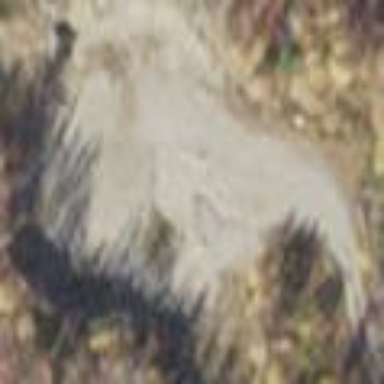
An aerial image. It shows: Quarry area where gravel is extracted.